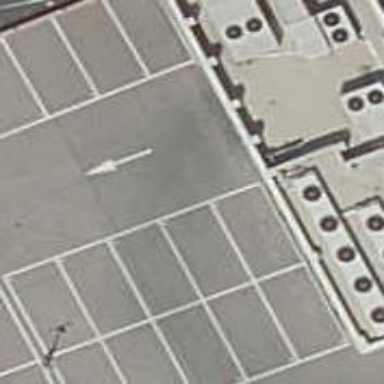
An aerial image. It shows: Parking aisle designated as service road. There is building passage tunnel nearby.